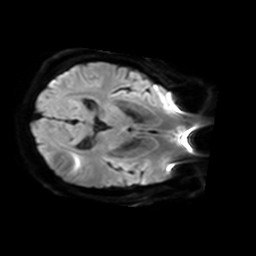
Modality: TRACE
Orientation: axial
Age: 65
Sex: male
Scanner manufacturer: philips
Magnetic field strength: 3 T
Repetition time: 3.072 s
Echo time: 0.076 s